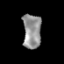
Tissue: prostate
Cell type: T cells
Senescence score: 0.3537
Nuclear area (px): 620
Mean DAPI intensity: 146.719